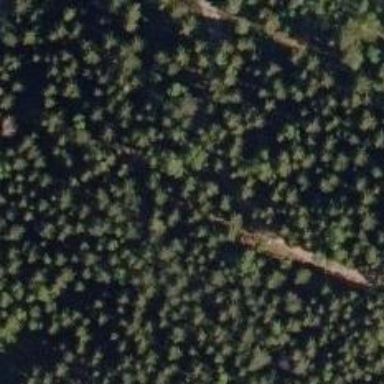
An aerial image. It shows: Path with excellent visibility for trail.